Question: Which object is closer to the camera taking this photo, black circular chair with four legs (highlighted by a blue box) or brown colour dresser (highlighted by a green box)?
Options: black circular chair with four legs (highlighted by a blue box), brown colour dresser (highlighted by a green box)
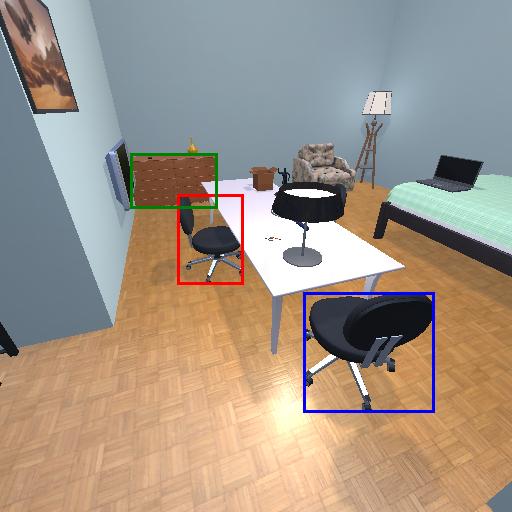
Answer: black circular chair with four legs (highlighted by a blue box)